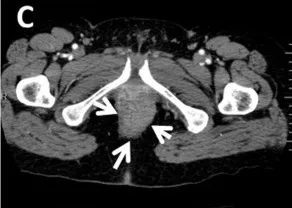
Transvaginal ultrasonography and pelvic contrast-enhanced computed tomography on the day of delivery.
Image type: radiology (ct)